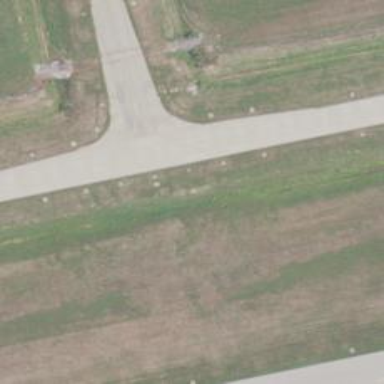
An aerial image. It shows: Image of taxiway at airport.